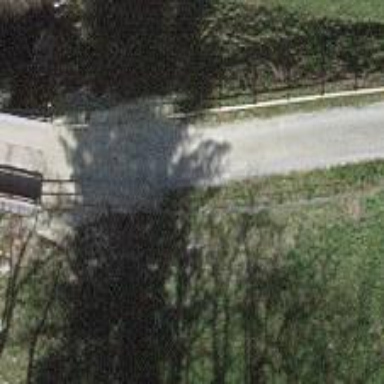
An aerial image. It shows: Path on bridge.